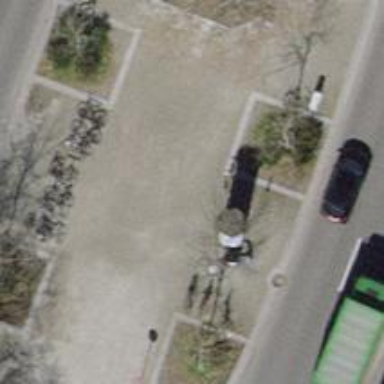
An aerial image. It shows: Advertising column.